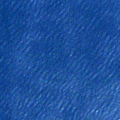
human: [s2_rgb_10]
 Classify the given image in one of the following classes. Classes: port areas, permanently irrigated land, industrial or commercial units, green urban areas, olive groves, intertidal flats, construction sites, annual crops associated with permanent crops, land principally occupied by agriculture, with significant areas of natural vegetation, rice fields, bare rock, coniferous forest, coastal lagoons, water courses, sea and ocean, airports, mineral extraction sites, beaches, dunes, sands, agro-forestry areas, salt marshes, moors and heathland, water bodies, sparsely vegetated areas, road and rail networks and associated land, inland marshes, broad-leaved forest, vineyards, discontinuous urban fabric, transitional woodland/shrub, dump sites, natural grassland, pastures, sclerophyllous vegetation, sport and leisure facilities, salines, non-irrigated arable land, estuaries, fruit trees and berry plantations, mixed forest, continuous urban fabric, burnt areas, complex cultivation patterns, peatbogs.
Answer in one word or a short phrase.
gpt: sea and ocean